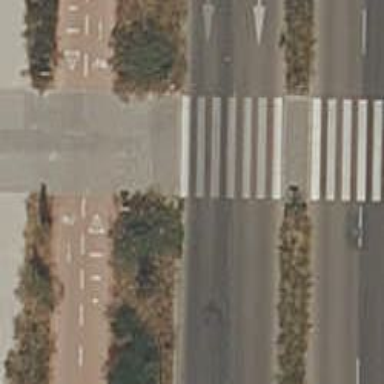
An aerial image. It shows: Zebra crossing on the road.